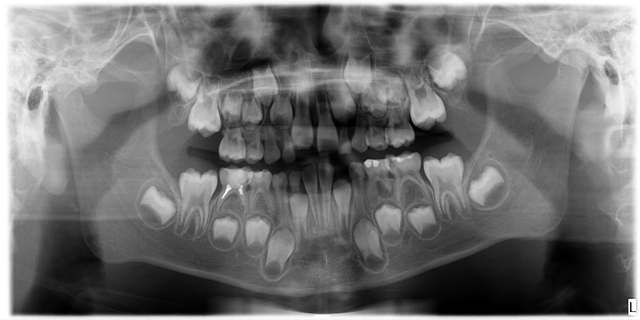
child